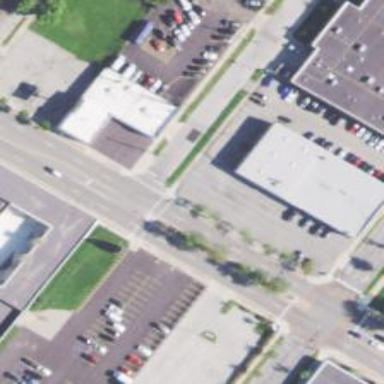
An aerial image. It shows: Commercial building with grey roof and cream-colored walls. The building houses car repair shop.